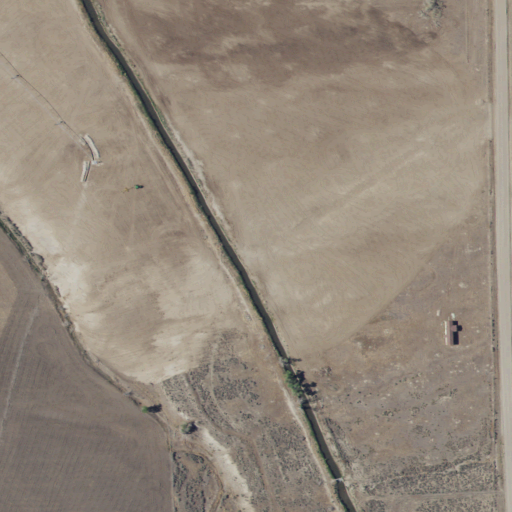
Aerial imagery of valley in Idaho named King Canyon containing cultivated crops, shrub, open development, low intensity development, and medium intensity development